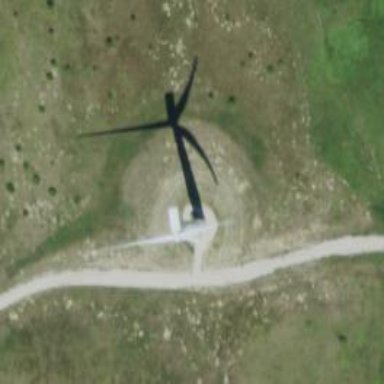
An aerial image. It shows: Wind generator with horizontal axis. The generator is wind turbine.